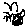
Label: bird